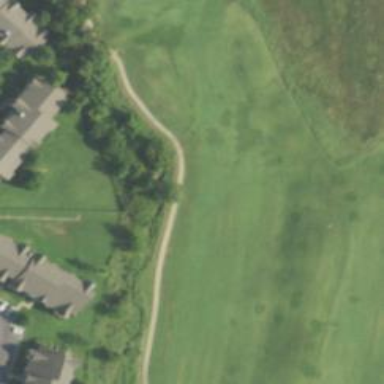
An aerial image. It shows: Grassy area designated as golf fairway.